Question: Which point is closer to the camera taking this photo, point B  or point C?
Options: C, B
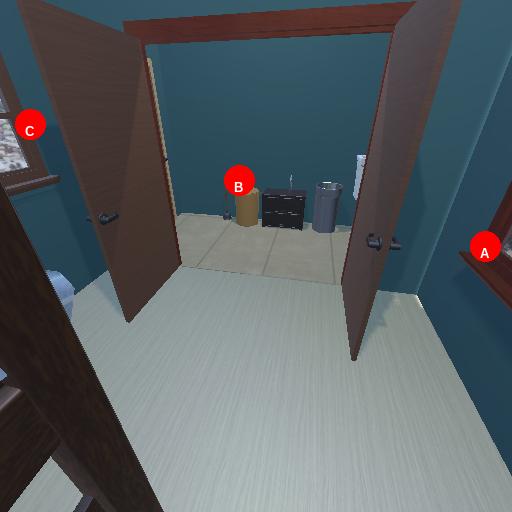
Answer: C